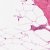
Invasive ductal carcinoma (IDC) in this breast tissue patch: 0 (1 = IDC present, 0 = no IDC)